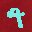
Label: 4